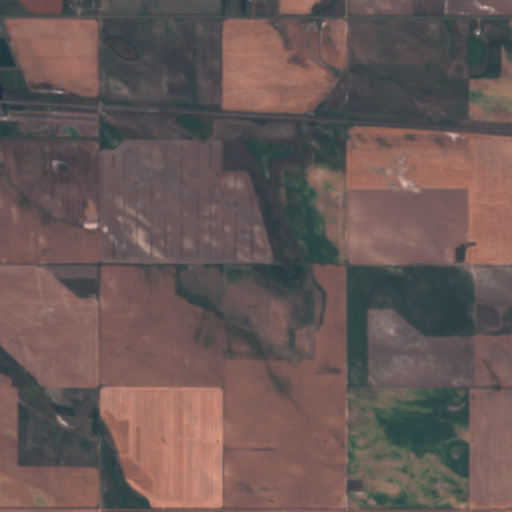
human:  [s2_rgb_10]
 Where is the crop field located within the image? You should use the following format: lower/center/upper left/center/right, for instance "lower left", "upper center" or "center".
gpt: The crop field is located in the left of the image.
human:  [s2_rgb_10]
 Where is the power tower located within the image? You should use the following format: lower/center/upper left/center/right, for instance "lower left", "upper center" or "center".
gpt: The power tower is located in the lower of the image.
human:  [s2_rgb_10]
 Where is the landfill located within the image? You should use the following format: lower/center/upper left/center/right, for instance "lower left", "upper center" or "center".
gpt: There is no landfill in the image.